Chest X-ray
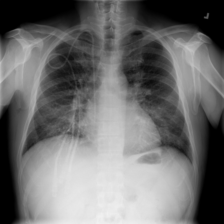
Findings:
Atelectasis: negative
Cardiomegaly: negative
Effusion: negative
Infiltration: negative
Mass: negative
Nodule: negative
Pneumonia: negative
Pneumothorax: negative
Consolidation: positive
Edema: positive
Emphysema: negative
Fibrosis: negative
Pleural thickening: negative
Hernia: negative